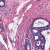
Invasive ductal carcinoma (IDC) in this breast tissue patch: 0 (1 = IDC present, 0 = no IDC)